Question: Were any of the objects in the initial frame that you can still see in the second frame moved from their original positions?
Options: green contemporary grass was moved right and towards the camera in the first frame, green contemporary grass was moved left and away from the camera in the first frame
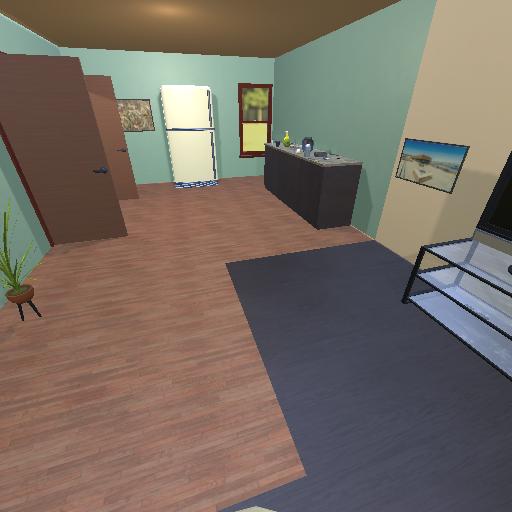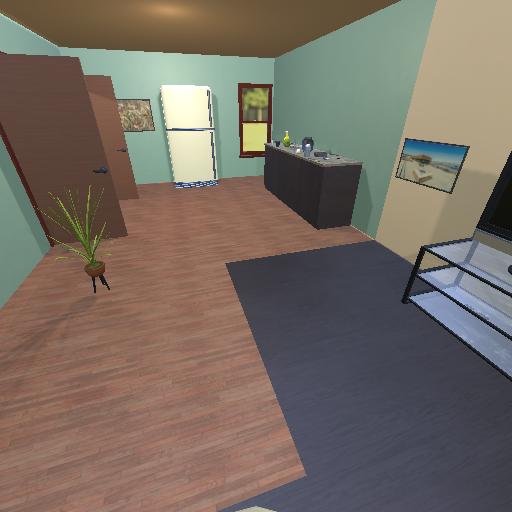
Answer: green contemporary grass was moved right and towards the camera in the first frame